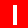
Digit: 1